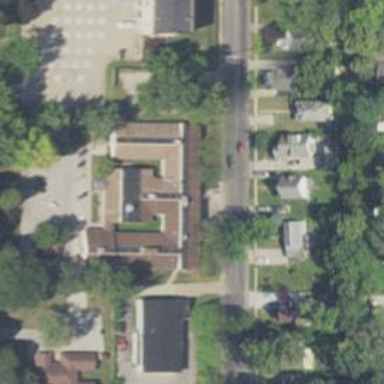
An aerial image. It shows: Nursing home.